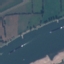
Land use / land cover: River